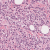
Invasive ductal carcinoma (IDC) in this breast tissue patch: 1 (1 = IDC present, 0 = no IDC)